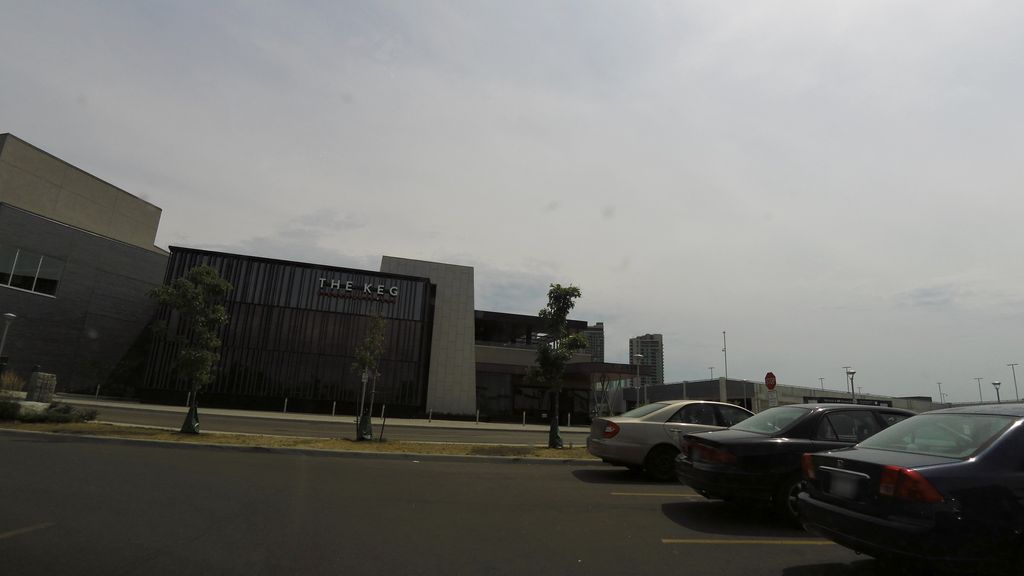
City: toronto